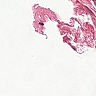
Metastatic tissue present: no